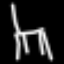
Label: chair